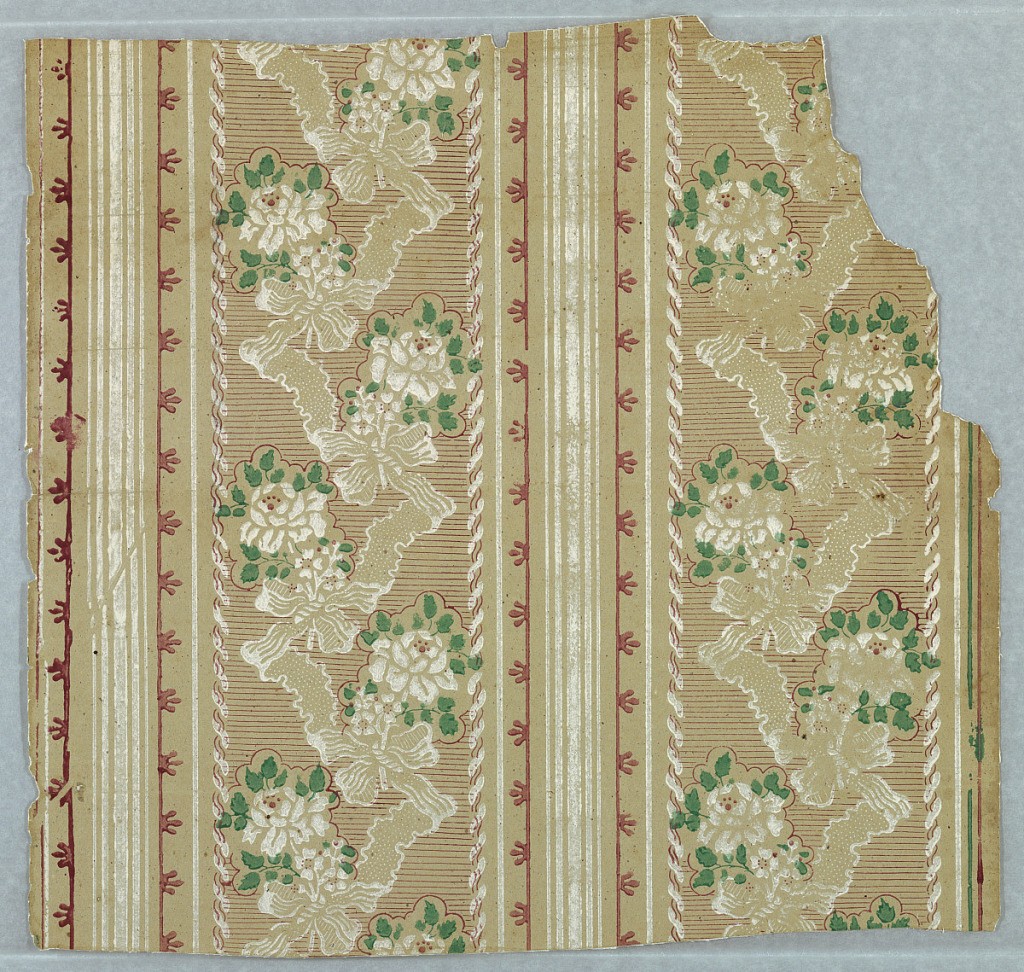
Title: Sidewall
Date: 1850–60
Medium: Block-printed
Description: The design is composed of two alternating stripes. The wider one has small sprays of roses bowknotted together by a wide ribbon streamer. The narrow stripe is a vertical reeded molding. Printed in white, red and green on natural gray skin paper.